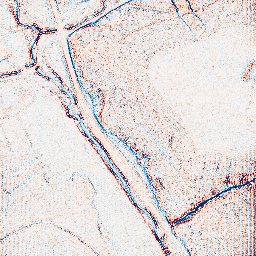
Category: edge_preserving
Decomposition family: anisotropic_diffusion
Decomposition parameters: iterations: 5
kappa: 50
gamma: 0.05
Upsampling method: fft_zeropad
Upsampling parameters: scale: 4
Upsampling scale: 4